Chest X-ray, AP view. Patient: 45 years old, sex F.
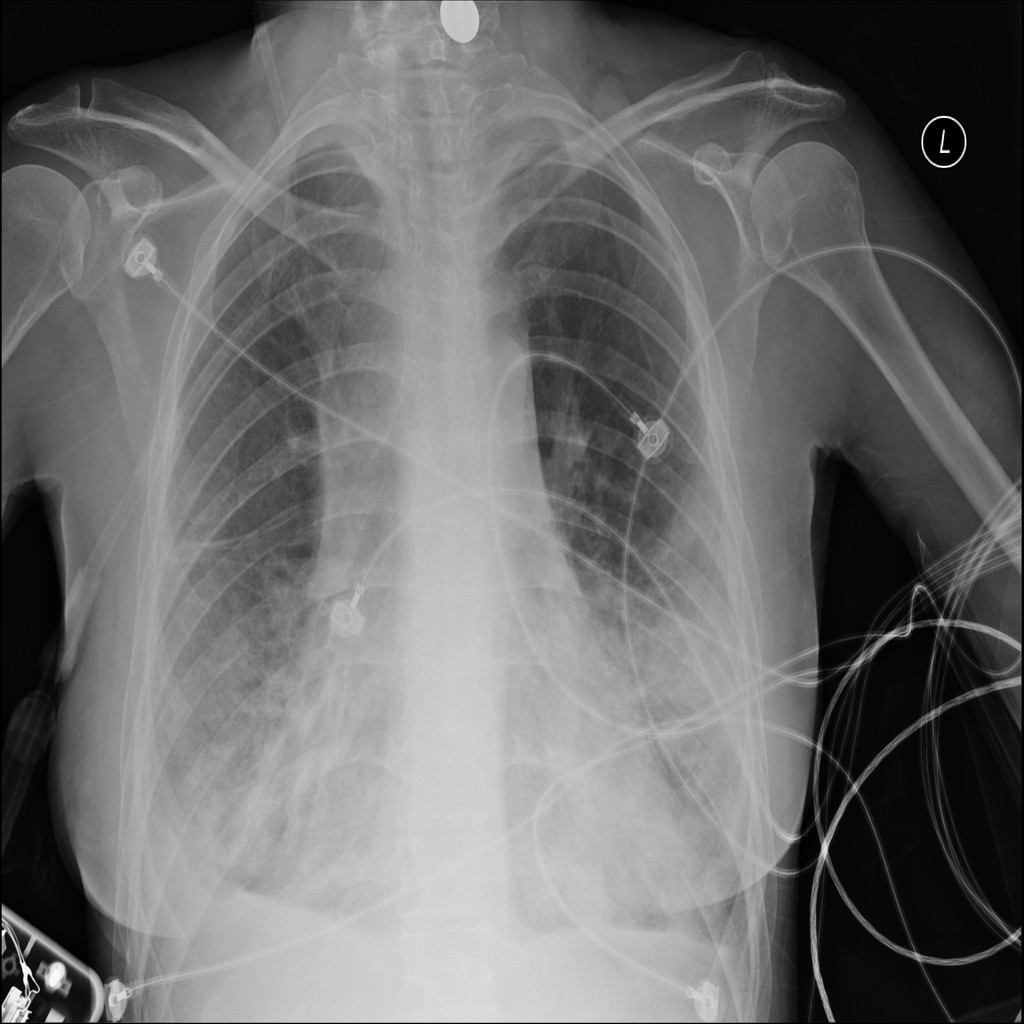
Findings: Effusion, Pleural_Thickening